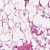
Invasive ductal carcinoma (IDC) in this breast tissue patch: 0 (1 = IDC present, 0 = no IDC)